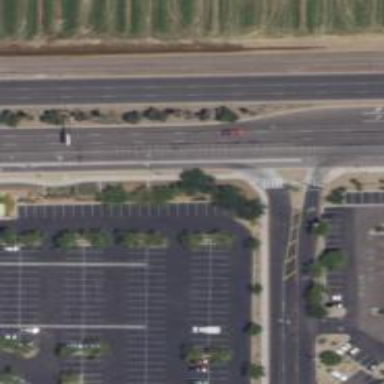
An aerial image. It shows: Secondary road with asphalt surface.